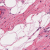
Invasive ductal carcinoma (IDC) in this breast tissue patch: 0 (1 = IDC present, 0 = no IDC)